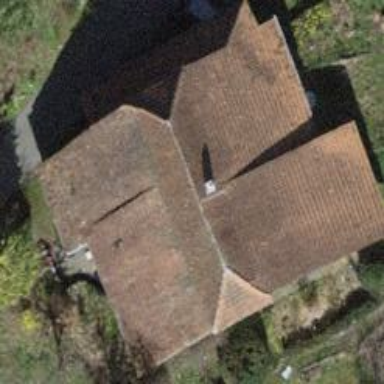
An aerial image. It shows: Detached building.